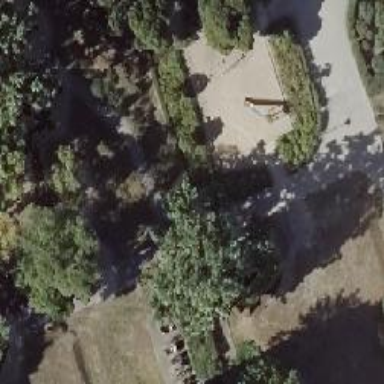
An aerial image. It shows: Playground featuring slide on leisure land.